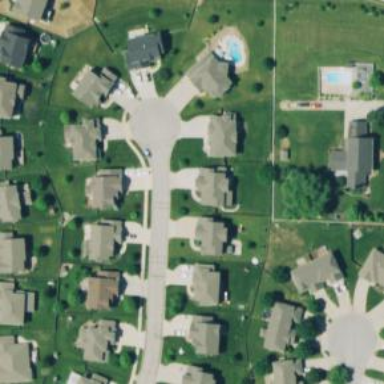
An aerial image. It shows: Residential road.